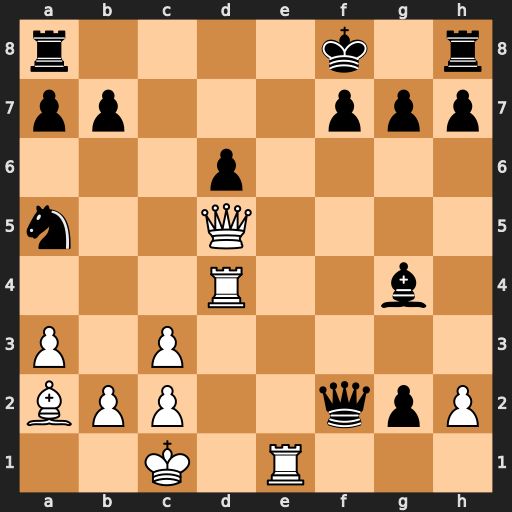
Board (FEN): r4k1r/pp3ppp/3p4/n2Q4/3R2b1/P1P5/BPP2qpP/2K1R3
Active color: w
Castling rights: -
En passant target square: -
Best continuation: Qxd6+ Kg8 Qd8+ Rxd8 Rxd8#